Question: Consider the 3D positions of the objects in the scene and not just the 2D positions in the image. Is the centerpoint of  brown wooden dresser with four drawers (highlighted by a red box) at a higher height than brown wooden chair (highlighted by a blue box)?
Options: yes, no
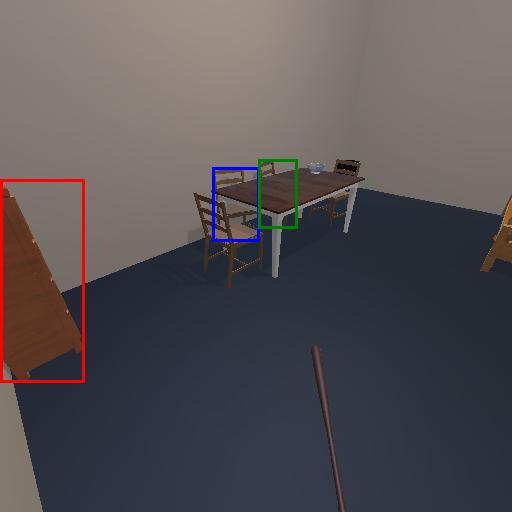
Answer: yes